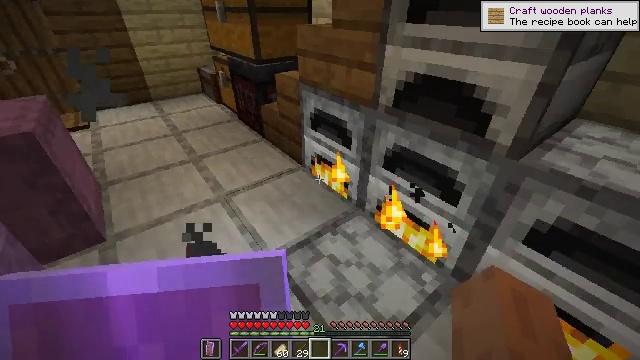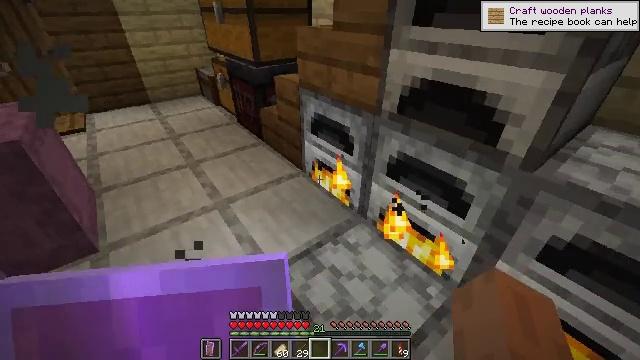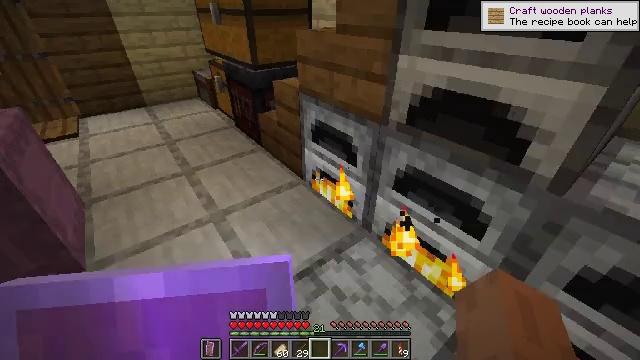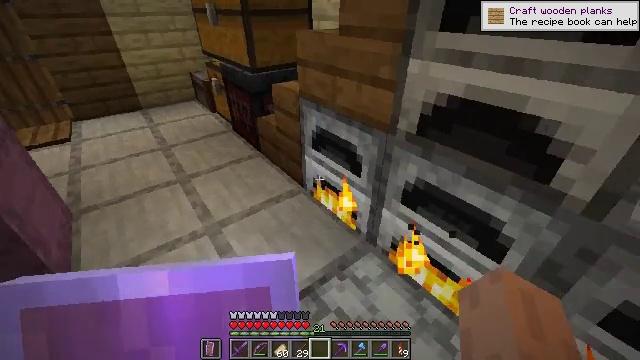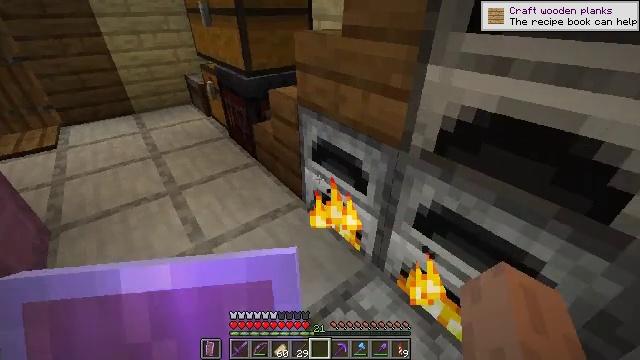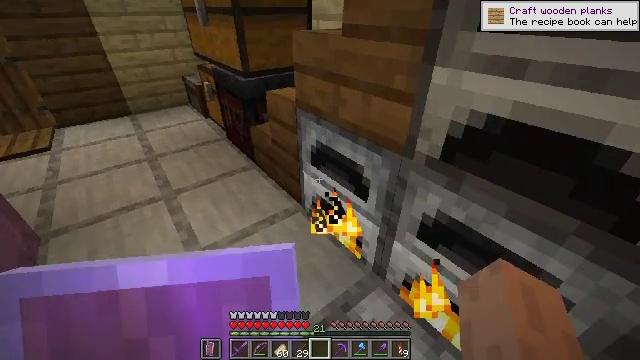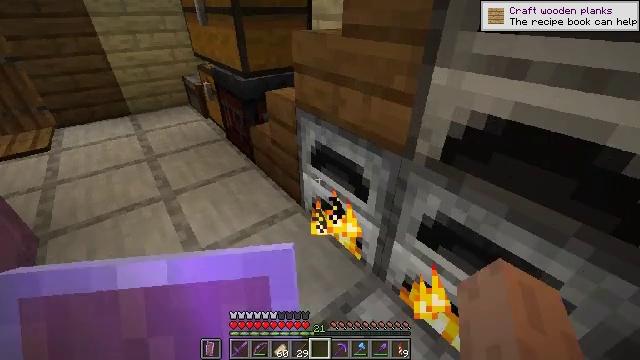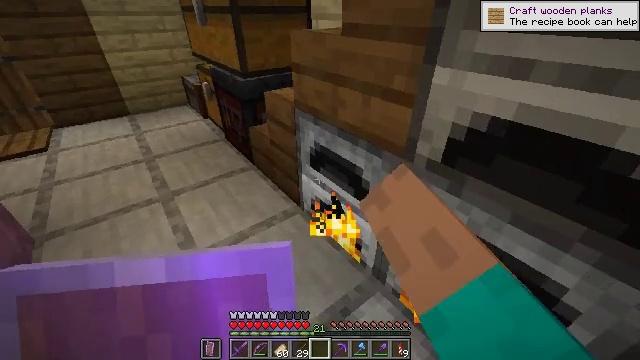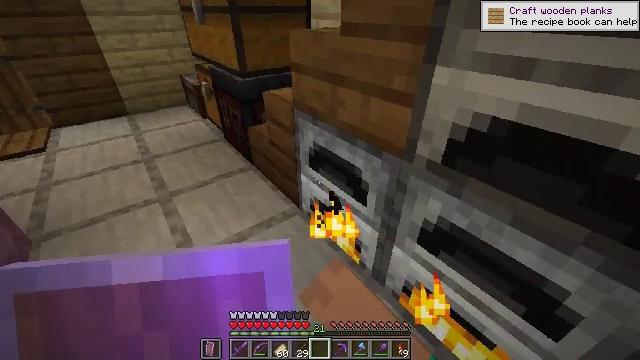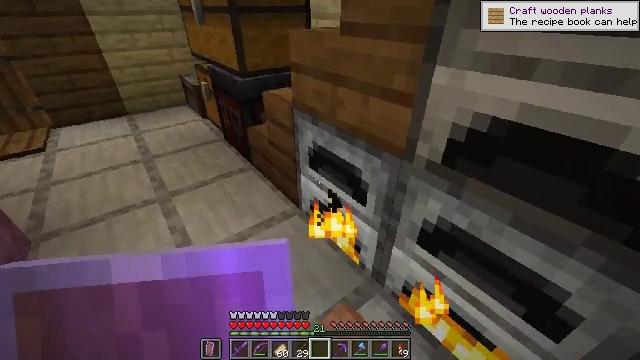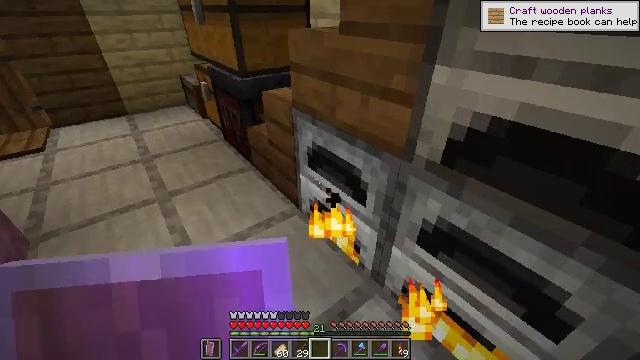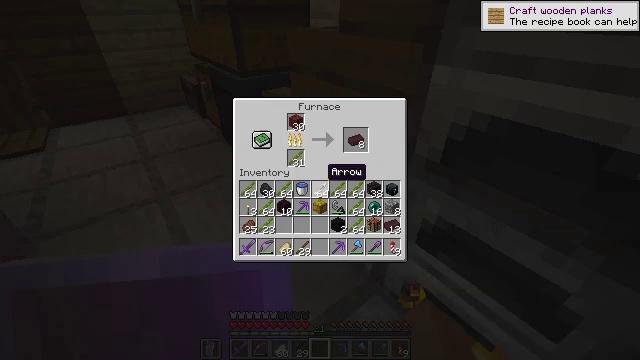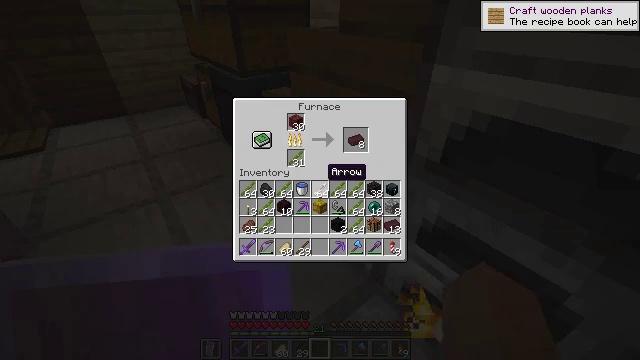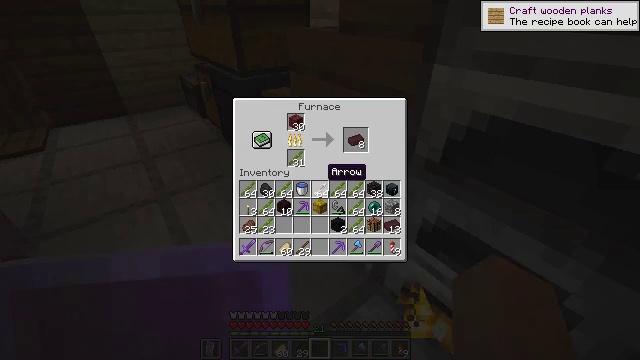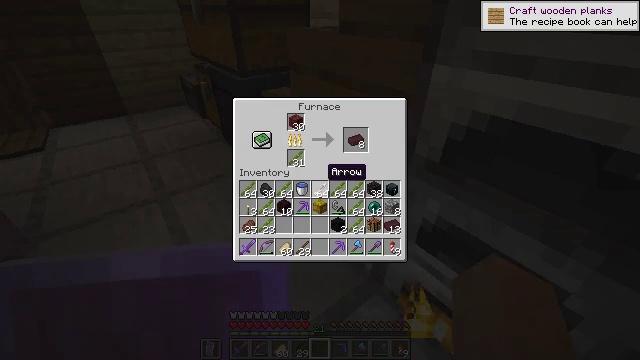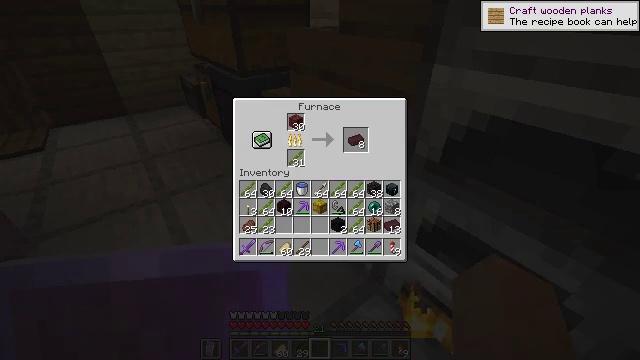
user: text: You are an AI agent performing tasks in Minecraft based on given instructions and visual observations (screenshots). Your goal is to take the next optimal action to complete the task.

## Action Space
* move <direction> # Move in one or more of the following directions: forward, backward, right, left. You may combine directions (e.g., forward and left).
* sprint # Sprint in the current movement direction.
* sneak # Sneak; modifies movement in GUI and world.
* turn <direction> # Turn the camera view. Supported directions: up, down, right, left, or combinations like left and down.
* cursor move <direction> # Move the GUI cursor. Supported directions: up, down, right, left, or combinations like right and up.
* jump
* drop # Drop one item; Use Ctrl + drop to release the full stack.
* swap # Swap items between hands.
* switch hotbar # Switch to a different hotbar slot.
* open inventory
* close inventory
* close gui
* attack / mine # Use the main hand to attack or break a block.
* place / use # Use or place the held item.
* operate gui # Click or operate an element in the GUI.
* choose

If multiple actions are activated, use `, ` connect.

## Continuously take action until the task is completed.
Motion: motion action
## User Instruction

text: Turn on the furnace and smelt netherrack to craft nether brick.
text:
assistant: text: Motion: move forward
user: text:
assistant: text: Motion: move forward
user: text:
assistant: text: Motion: move forward
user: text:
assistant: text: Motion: no_op
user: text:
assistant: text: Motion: no_op
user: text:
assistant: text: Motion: use / place
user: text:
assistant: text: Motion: use / place
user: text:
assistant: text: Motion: use / place
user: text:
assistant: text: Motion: no_op
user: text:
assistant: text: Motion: no_op
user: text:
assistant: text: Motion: no_op
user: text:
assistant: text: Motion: no_op
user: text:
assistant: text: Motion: no_op
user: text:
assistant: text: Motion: no_op
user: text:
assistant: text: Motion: turn up
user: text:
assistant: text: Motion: turn right
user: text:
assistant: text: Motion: no_op
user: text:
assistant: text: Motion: turn right and up
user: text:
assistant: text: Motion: sneak, turn right and up
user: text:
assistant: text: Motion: sneak
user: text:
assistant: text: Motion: sneak
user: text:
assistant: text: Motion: sneak
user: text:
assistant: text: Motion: sneak
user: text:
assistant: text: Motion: sneak
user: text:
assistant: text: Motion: sneak, attack / mine
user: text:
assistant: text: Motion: sneak, attack / mine
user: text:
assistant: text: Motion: sneak, attack / mine
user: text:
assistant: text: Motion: sneak, attack / mine
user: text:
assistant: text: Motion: sneak
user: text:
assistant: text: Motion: sneak